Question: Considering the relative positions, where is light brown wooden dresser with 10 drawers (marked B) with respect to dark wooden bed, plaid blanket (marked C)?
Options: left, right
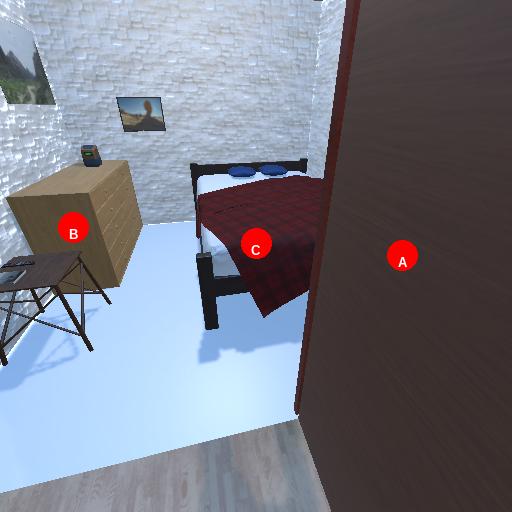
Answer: left